Aerial crown-view tile of a tropical tree (Barro Colorado Island, Panama), acquired 20250818:
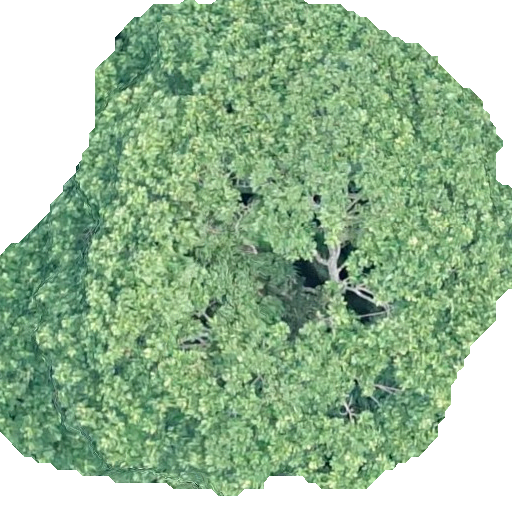
Species: Dipteryx oleifera
GBIF accepted scientific name: Dipteryx oleifera
Crown area: 290.783 m²